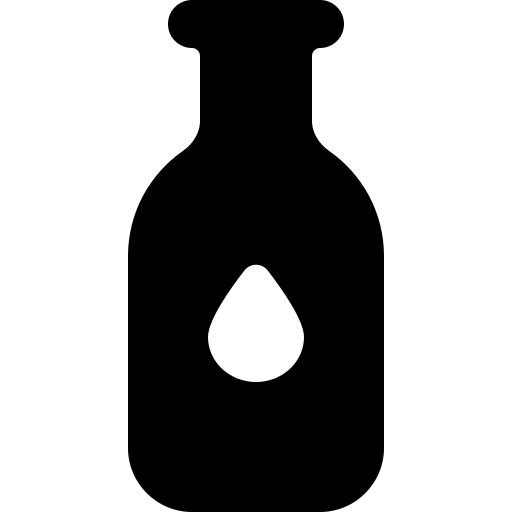
Tags: icon, FontAwesome, fa-icon, solid, bottle, droplet